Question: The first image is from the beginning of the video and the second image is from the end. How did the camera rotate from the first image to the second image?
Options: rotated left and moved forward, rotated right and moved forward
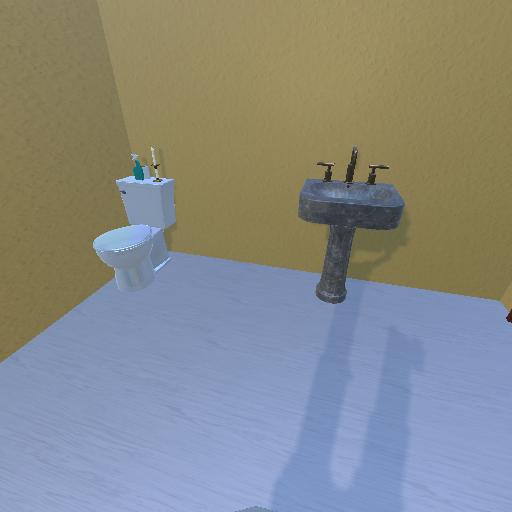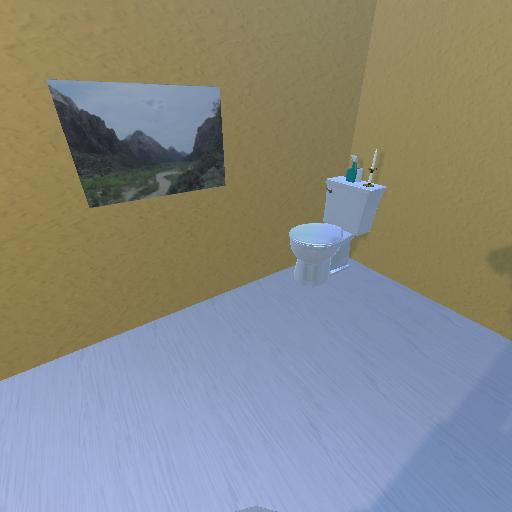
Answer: rotated left and moved forward